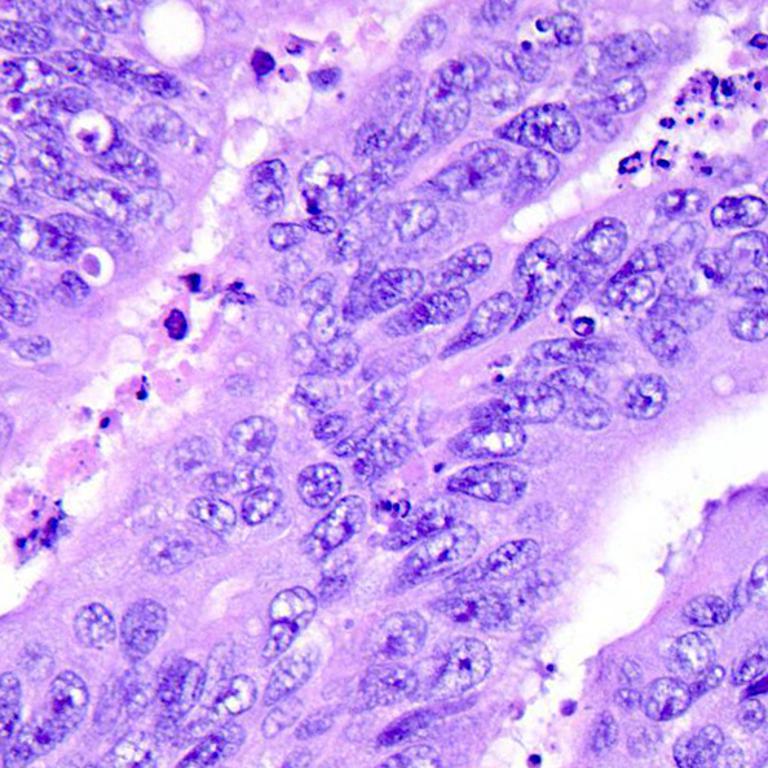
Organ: colon
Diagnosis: adenocarcinomas